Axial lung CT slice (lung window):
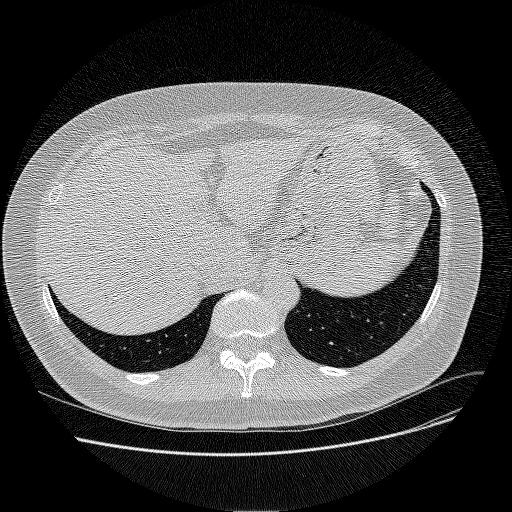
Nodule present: no